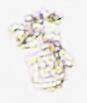
Label: Detritus